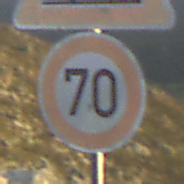
Verkehrszeichen: Geschwindigkeit70
Zusatzzeichen oben: SplittSchotter
Umgebung: Outdoor, Nature
Tageszeit: SunriseSunset
Wetter: PartlyCloudy
Licht: Natural
Jahreszeit: Summer
Kontrast: HighContrast